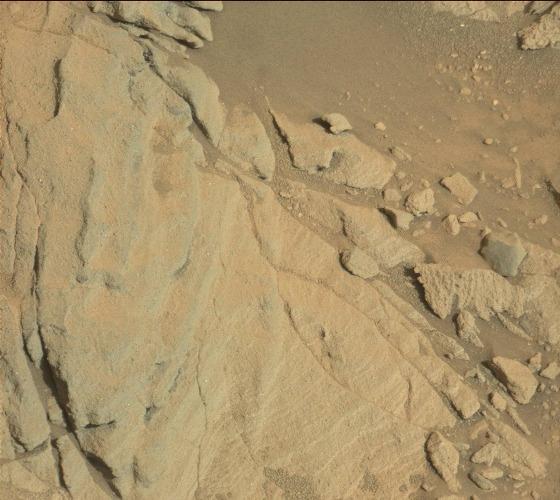
Terrain classes present: Bedrock, Gravel / Sand / Soil, Rock, Shadow